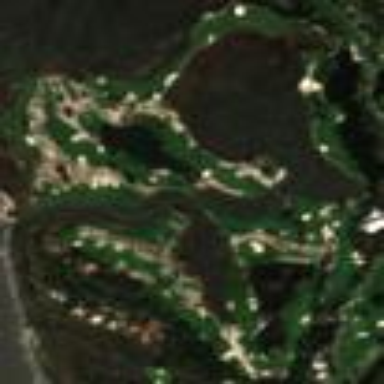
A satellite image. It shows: Golf course surrounded by greenery.